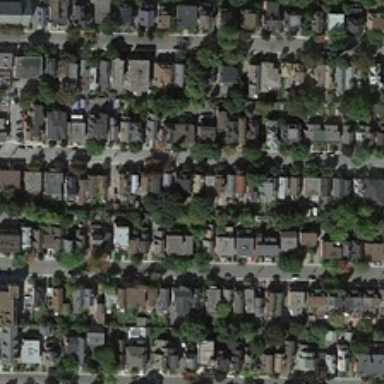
Many buildings and green trees are in a dense residential area .